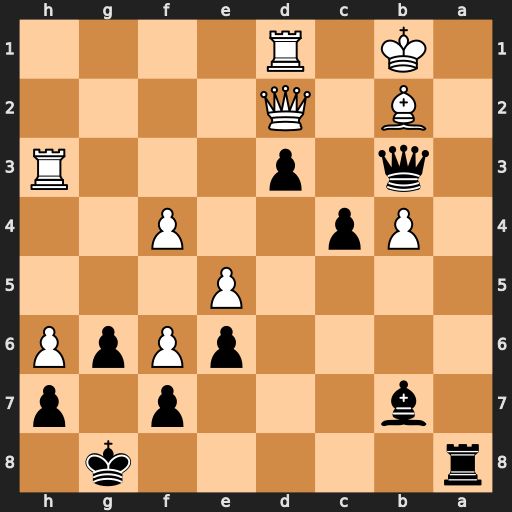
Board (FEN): r5k1/1b3p1p/4pPpP/4P3/1Pp2P2/1q1p3R/1B1Q4/1K1R4
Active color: b
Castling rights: -
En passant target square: -
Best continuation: c3 Qxc3 Qxd1+